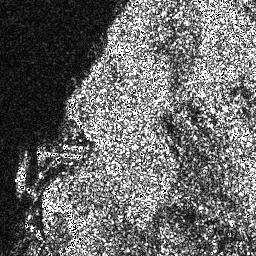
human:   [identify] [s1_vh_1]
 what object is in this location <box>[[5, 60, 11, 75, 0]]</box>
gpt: <ref>1 medium ship at the left</ref>